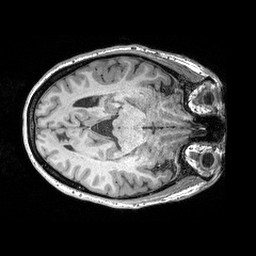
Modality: T1w
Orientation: axial
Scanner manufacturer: siemens
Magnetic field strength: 3 T
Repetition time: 2.3 s
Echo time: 0.00298 s